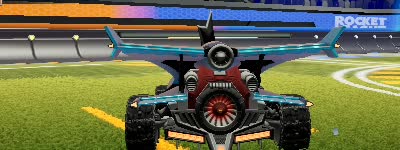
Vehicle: aftershock